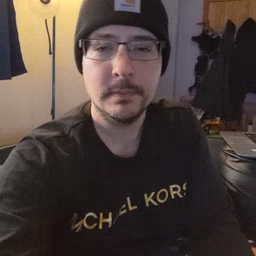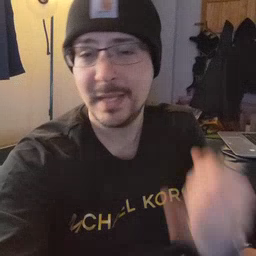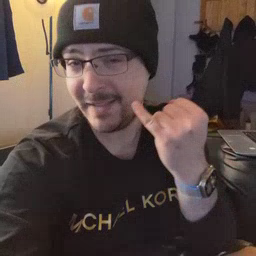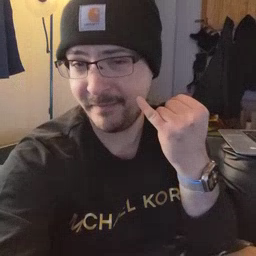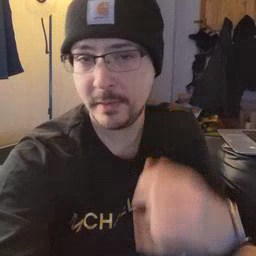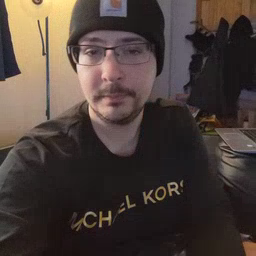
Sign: if